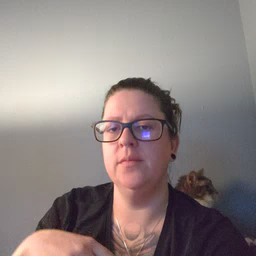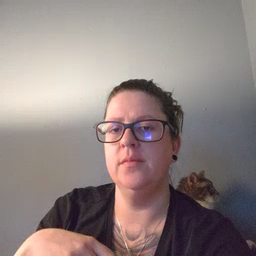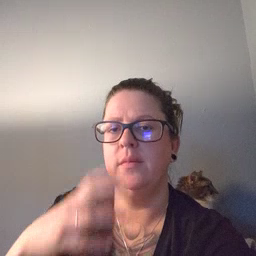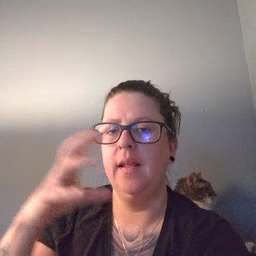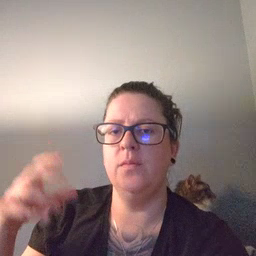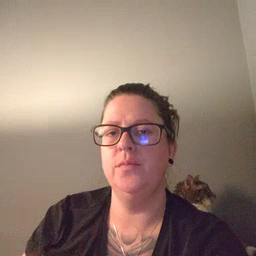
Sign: cloud